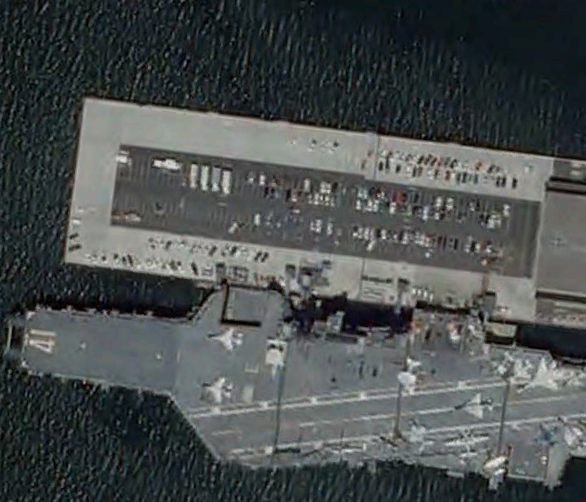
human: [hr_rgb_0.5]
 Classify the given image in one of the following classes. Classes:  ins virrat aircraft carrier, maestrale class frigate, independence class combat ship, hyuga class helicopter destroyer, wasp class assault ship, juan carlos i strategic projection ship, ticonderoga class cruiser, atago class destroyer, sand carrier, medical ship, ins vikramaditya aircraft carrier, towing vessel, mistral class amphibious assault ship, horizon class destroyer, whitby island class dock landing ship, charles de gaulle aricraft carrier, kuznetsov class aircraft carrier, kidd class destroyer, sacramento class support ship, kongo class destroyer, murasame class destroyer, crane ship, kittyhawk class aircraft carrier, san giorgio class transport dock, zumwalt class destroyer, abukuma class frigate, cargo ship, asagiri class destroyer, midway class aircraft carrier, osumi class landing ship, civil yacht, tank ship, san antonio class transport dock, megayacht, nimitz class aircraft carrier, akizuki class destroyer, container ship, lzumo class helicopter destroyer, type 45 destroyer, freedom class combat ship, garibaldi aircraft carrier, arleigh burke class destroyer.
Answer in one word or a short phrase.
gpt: Midway class aircraft carrier